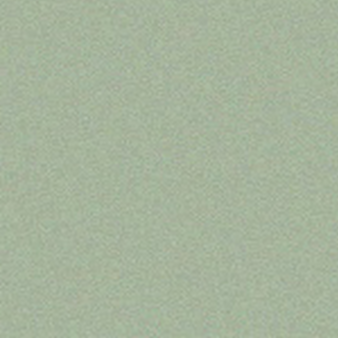
Label: other